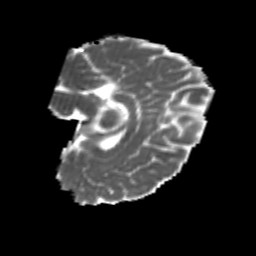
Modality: MD
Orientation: sagittal
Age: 23
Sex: female
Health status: healthy
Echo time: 0.074 s